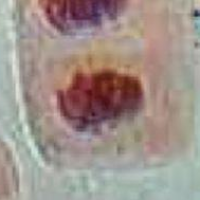
Label: telophase